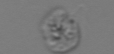
Label: Amoeba